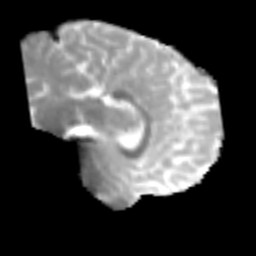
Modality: MD
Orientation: sagittal
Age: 23
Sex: male
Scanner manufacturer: siemens
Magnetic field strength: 3 T
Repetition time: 2.3 s
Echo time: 0.085 s